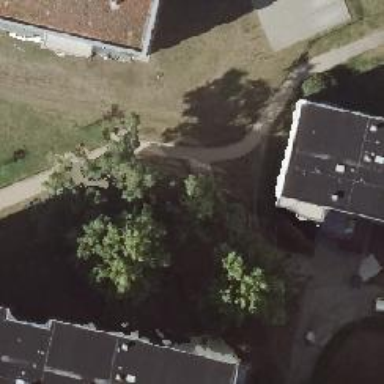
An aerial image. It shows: Compacted footway.